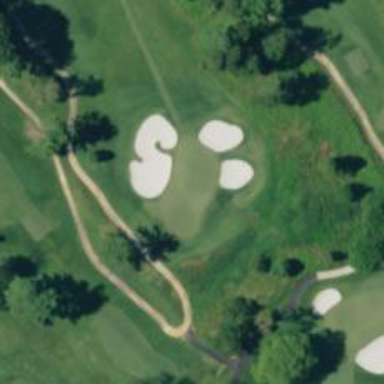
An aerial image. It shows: Golf hole.